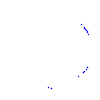
Particle: kaon